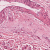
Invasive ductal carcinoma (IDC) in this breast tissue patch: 1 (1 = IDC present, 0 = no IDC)